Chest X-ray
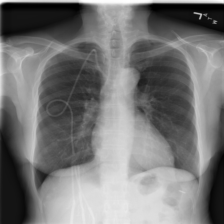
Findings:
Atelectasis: negative
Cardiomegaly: negative
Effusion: negative
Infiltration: negative
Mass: negative
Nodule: negative
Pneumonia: negative
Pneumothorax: negative
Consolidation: negative
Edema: negative
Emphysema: negative
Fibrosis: negative
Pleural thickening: negative
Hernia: negative